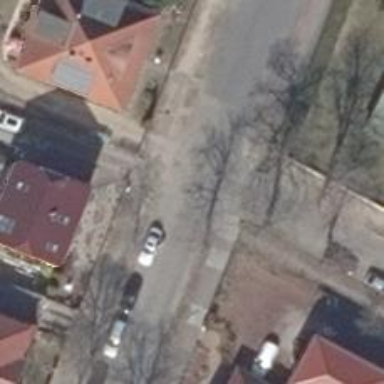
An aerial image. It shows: Residential road with separate sidewalks on both sides.